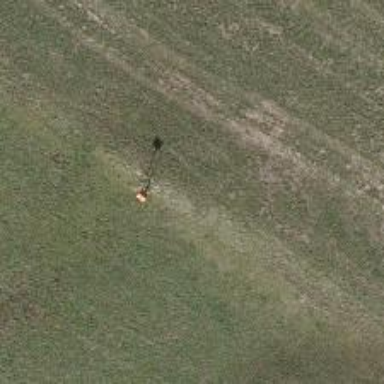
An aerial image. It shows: Pole supporting pipeline marker with roof cover.